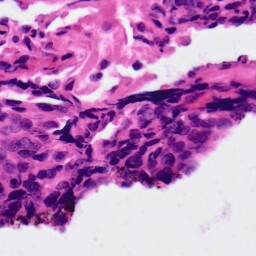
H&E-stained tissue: Ovarian